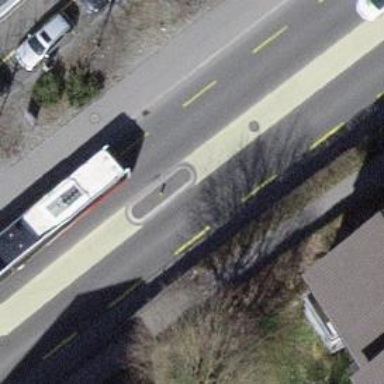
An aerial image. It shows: Traffic calming island.